Interaction volume radius: 5 \u00c5
Interaction volume height: 40 \u00c5
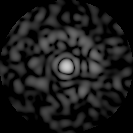
Disorder parameter: 0.8552